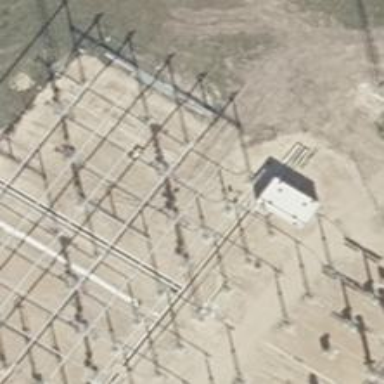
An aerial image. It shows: Power line with 3 cables. It uses busbar.